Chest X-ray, PA view. Patient: 63 years old, sex M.
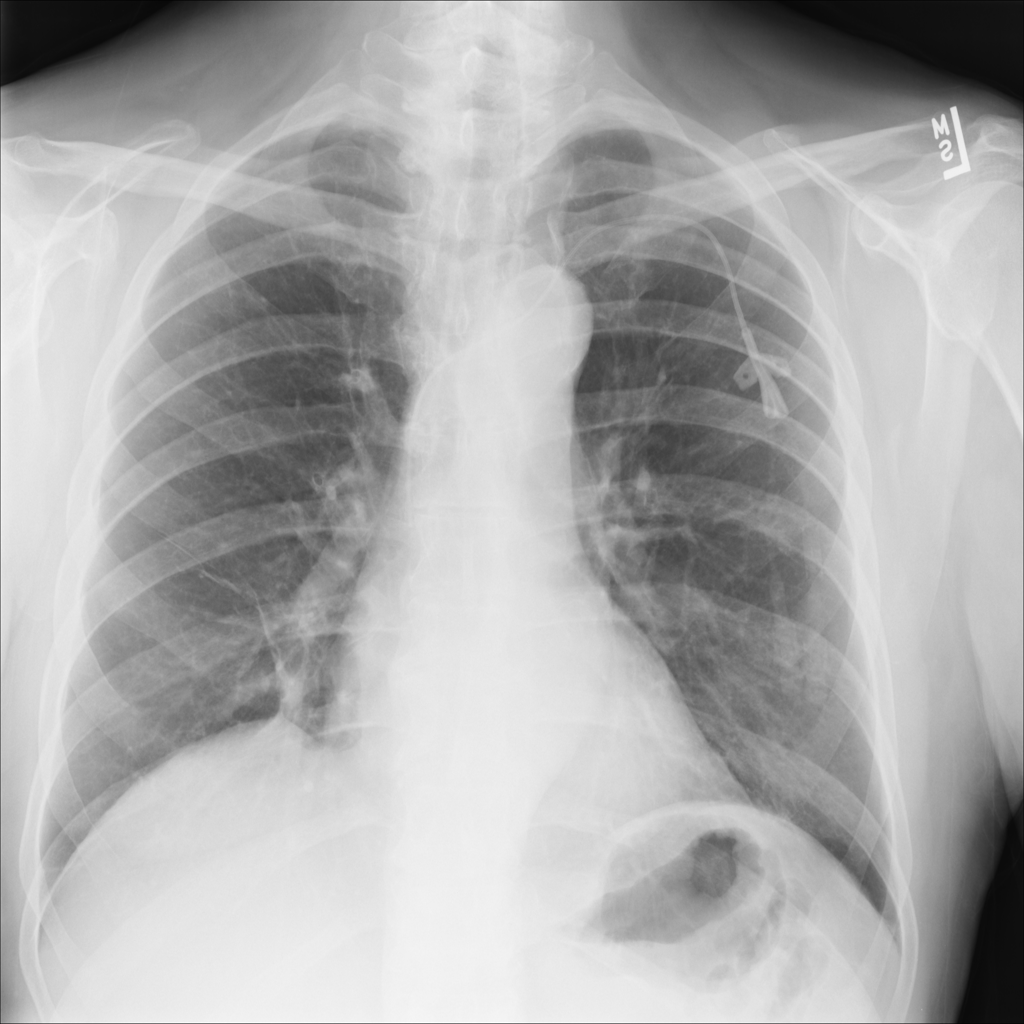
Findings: No Finding